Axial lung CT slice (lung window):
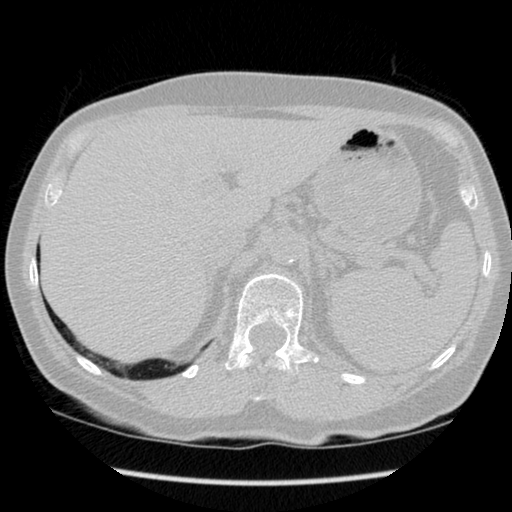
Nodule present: no